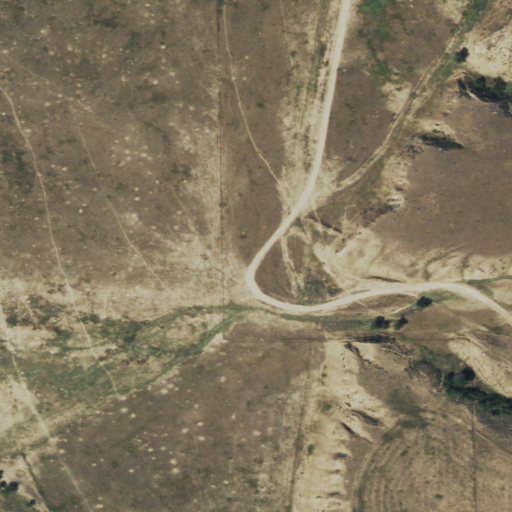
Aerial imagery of valley in Wyoming named Meadow Draw containing pasture, shrub, and grassland